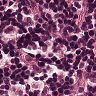
Metastatic tissue present: no